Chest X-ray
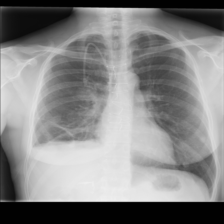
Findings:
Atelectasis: positive
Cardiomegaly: negative
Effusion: negative
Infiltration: negative
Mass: negative
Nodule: negative
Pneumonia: negative
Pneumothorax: negative
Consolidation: negative
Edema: negative
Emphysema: negative
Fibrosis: negative
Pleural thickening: positive
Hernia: negative